Question: I'm writing an app targeting iOS 6.1. I'm trying to follow this <URL> on how to scroll a UITextField into view if it is obscured by the keyboard. The problem is that Apple's documented algorithm for calculating the scroll point doesn't work so well. My algorithm for calculating the scroll point works only slightly better, but is off by 70 pixels. What is the correct way to calculate the scroll point?
Below you can see, from left to right, my view before the keyboard is shown, my view after scrolling using Apple's algorithm to calculate the scroll point, and my view after scrolling using my algorithm to calculate the scroll point. (Each square in that grid is 25 pixels by 25 pixels.)

And here is the code I am using. Note the '#if APPLE_WAY' block.
'''
- (void)keyboardWasShown:(NSNotification*)aNotification
{
NSDictionary* info = [aNotification userInfo];
CGSize kbSize = [[info objectForKey:UIKeyboardFrameBeginUserInfoKey] CGRectValue].size;
UIEdgeInsets contentInsets = UIEdgeInsetsMake(0.0, 0.0, kbSize.height, 0.0);
self.view.contentInset = contentInsets;
self.view.scrollIndicatorInsets = contentInsets;
// If active text field is hidden by keyboard, scroll it so it's visible
// Your application might not need or want this behavior.
CGRect aRect = self.view.frame;
aRect.size.height -= kbSize.height;
if (!CGRectContainsPoint(aRect, self.activeField.frame.origin) ) {
#if APPLE_WAY
CGPoint scrollPoint = CGPointMake(0.0, self.activeField.frame.origin.y-kbSize.height);
#else
CGFloat offset = self.activeField.frame.origin.y;
//TODO: Why is this off by 70?
offset = offset - 70;
CGPoint scrollPoint = CGPointMake(0.0, offset);
#endif
[self.view setContentOffset:scrollPoint animated:YES];
}
}
'''
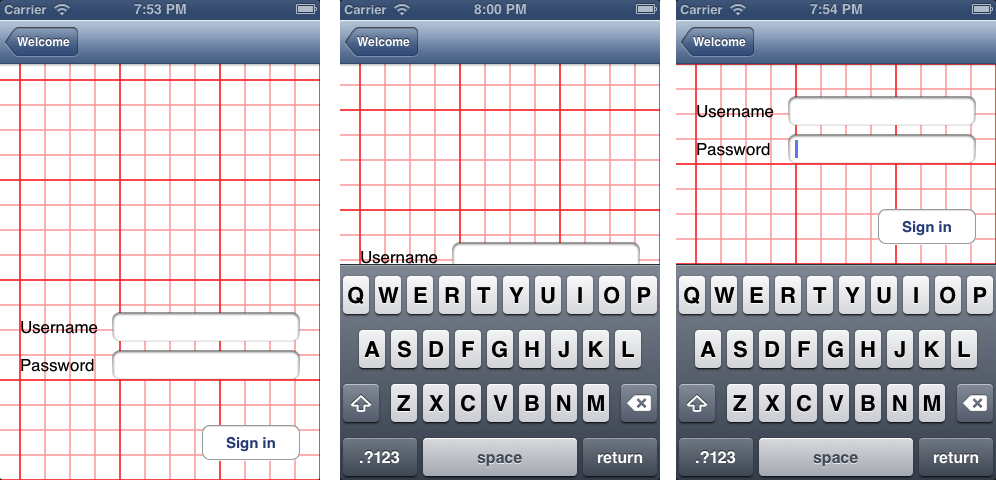
Answer: You simply need to set the offset to the height of the keyboard:
'''
CGFloat offset = kbSize.height;
CGPoint scrollPoint = CGPointMake(0.0, offset);
[self.view setContentOffset:scrollPoint animated:YES];
'''
hope this helps